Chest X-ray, AP view. Patient: 24 years old, sex M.
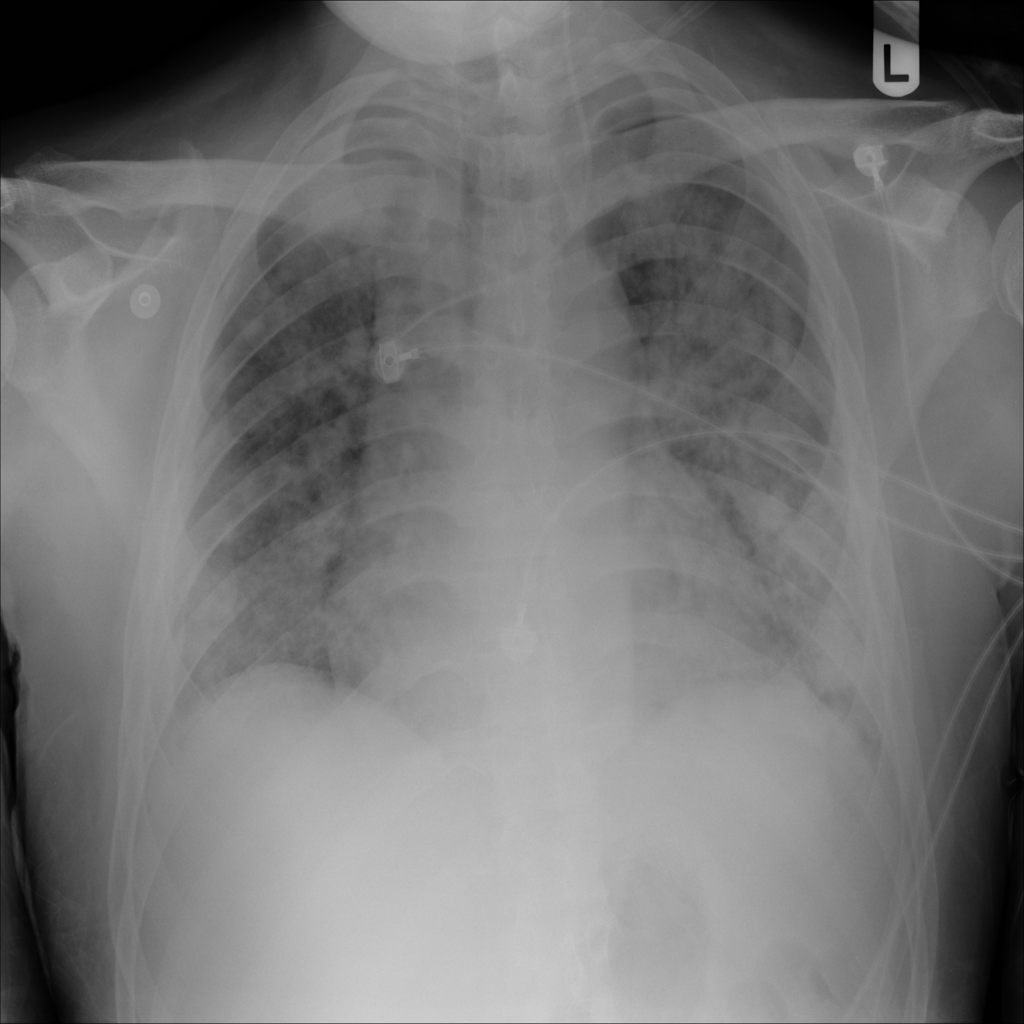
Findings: Nodule